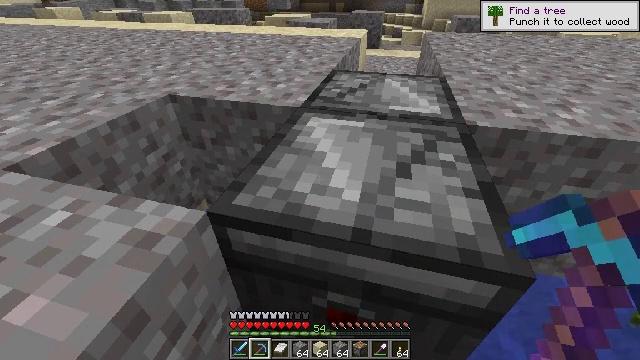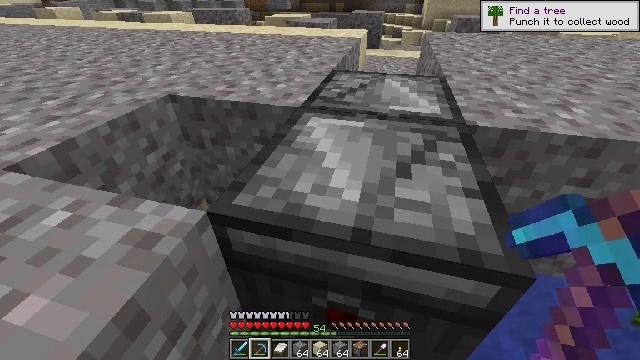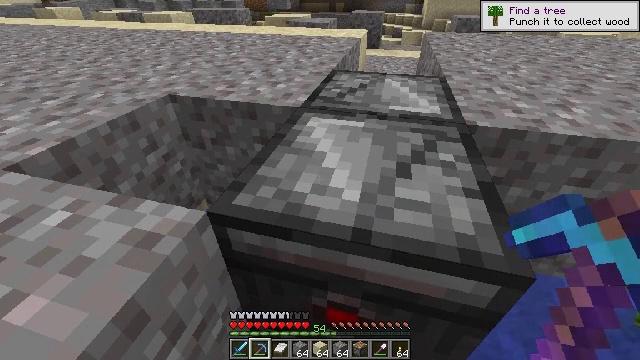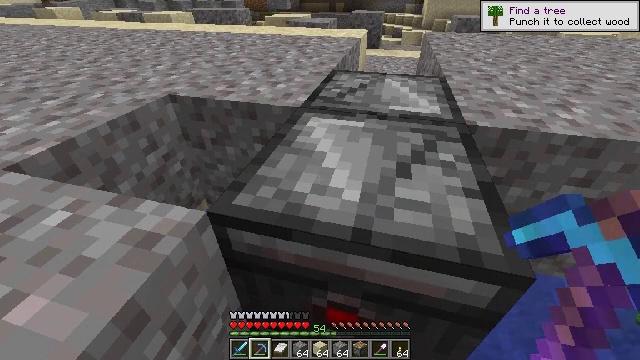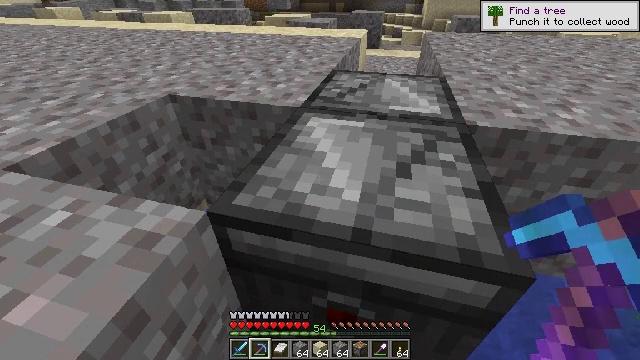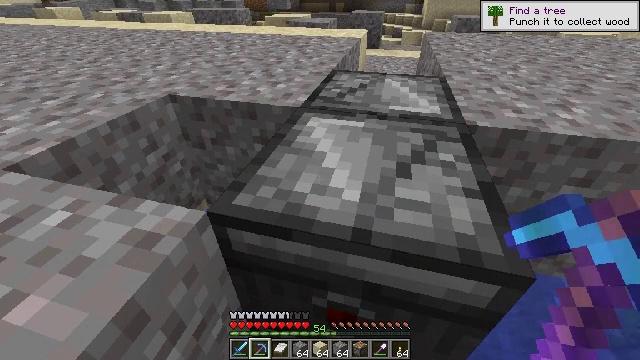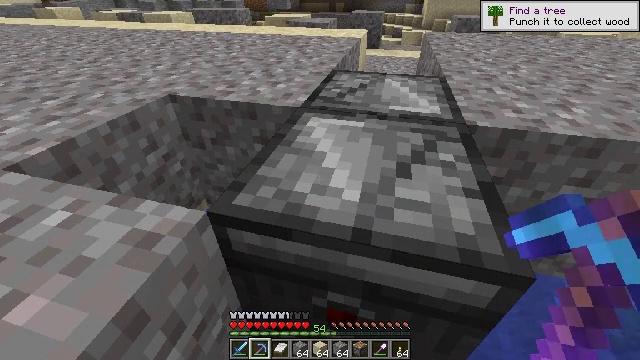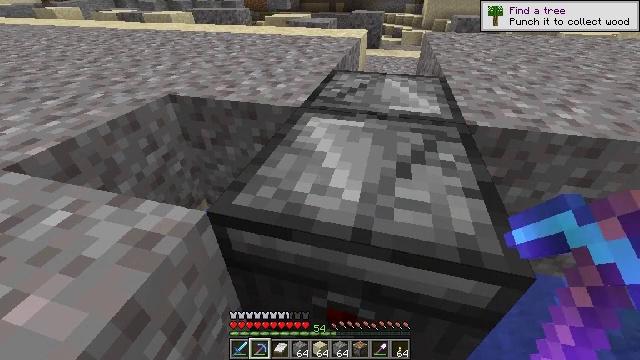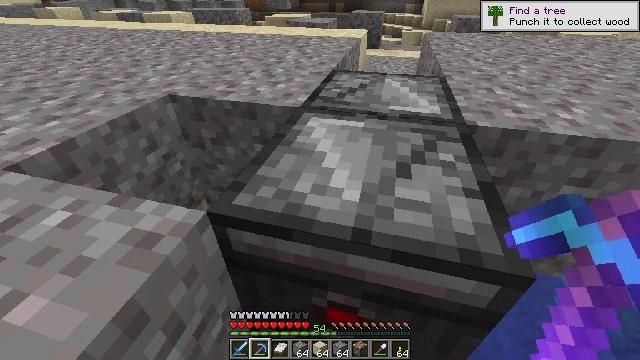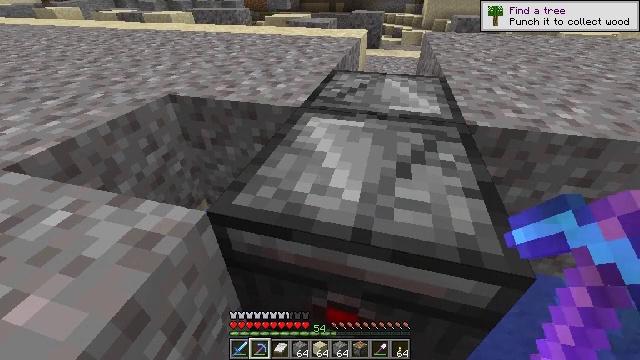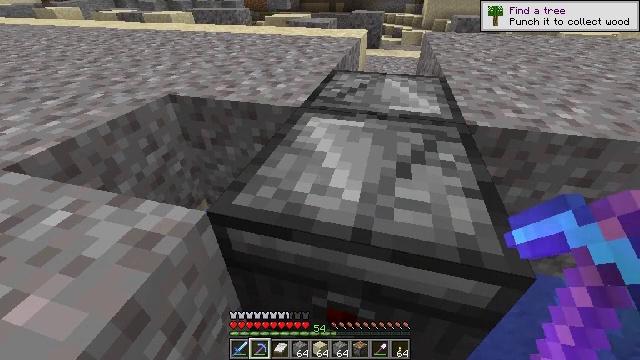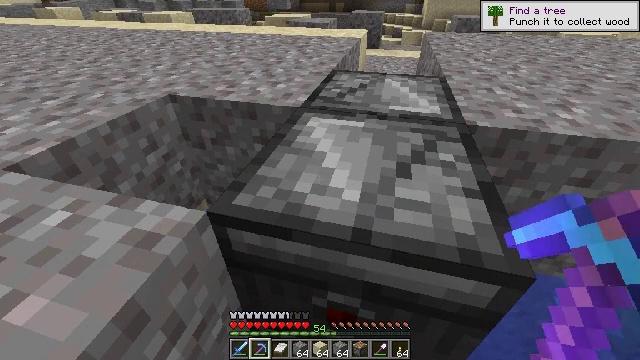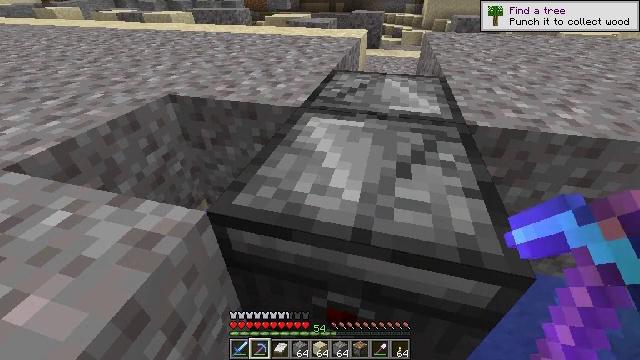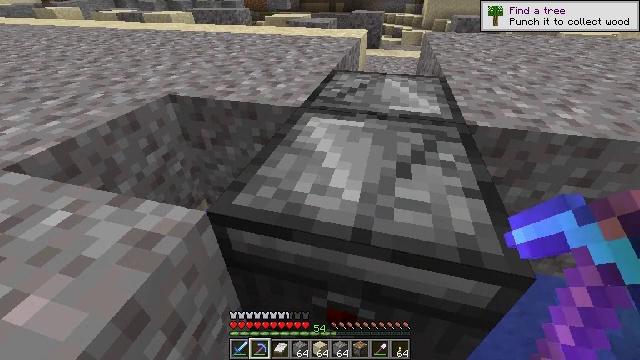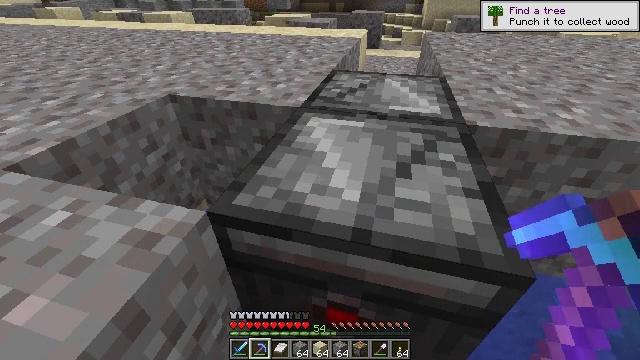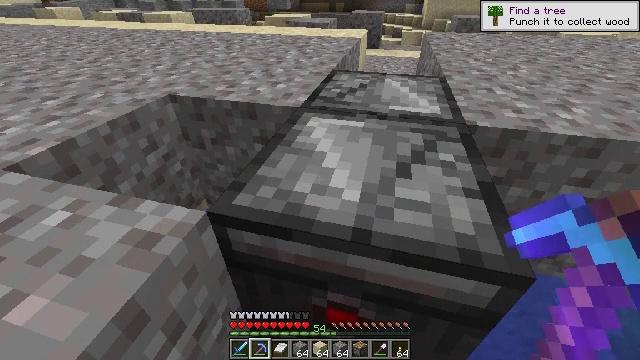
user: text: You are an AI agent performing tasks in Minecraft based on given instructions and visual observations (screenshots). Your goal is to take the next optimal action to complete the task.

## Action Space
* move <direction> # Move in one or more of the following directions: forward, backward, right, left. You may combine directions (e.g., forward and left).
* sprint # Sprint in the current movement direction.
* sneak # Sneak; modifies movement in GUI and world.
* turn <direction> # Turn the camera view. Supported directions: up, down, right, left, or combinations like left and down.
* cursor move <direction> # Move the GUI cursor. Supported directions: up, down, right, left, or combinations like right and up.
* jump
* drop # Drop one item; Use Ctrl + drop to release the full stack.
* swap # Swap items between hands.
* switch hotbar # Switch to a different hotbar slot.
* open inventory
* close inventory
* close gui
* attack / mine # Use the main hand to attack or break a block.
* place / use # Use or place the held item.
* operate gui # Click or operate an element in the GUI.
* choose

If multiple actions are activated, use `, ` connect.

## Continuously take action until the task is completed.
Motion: motion action
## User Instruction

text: Retrieve the observer from a structure.
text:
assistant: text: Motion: no_op
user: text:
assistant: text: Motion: no_op
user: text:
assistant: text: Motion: no_op
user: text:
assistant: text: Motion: no_op
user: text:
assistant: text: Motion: no_op
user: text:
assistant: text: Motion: no_op
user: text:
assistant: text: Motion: no_op
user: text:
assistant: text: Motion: no_op
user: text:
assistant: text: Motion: no_op
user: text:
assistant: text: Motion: no_op
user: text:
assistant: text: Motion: no_op
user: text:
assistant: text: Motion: no_op
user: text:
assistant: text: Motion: no_op
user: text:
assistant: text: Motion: no_op
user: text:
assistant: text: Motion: no_op
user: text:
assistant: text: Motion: no_op
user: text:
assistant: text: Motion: no_op
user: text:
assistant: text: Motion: no_op
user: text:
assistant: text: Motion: no_op
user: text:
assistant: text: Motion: no_op
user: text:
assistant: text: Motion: no_op
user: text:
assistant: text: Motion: no_op
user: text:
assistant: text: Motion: no_op
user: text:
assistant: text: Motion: no_op
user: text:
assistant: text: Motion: no_op
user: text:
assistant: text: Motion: no_op
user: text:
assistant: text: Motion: no_op
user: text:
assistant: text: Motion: no_op
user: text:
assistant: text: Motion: no_op
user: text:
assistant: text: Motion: no_op